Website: macys
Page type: customer-info-address
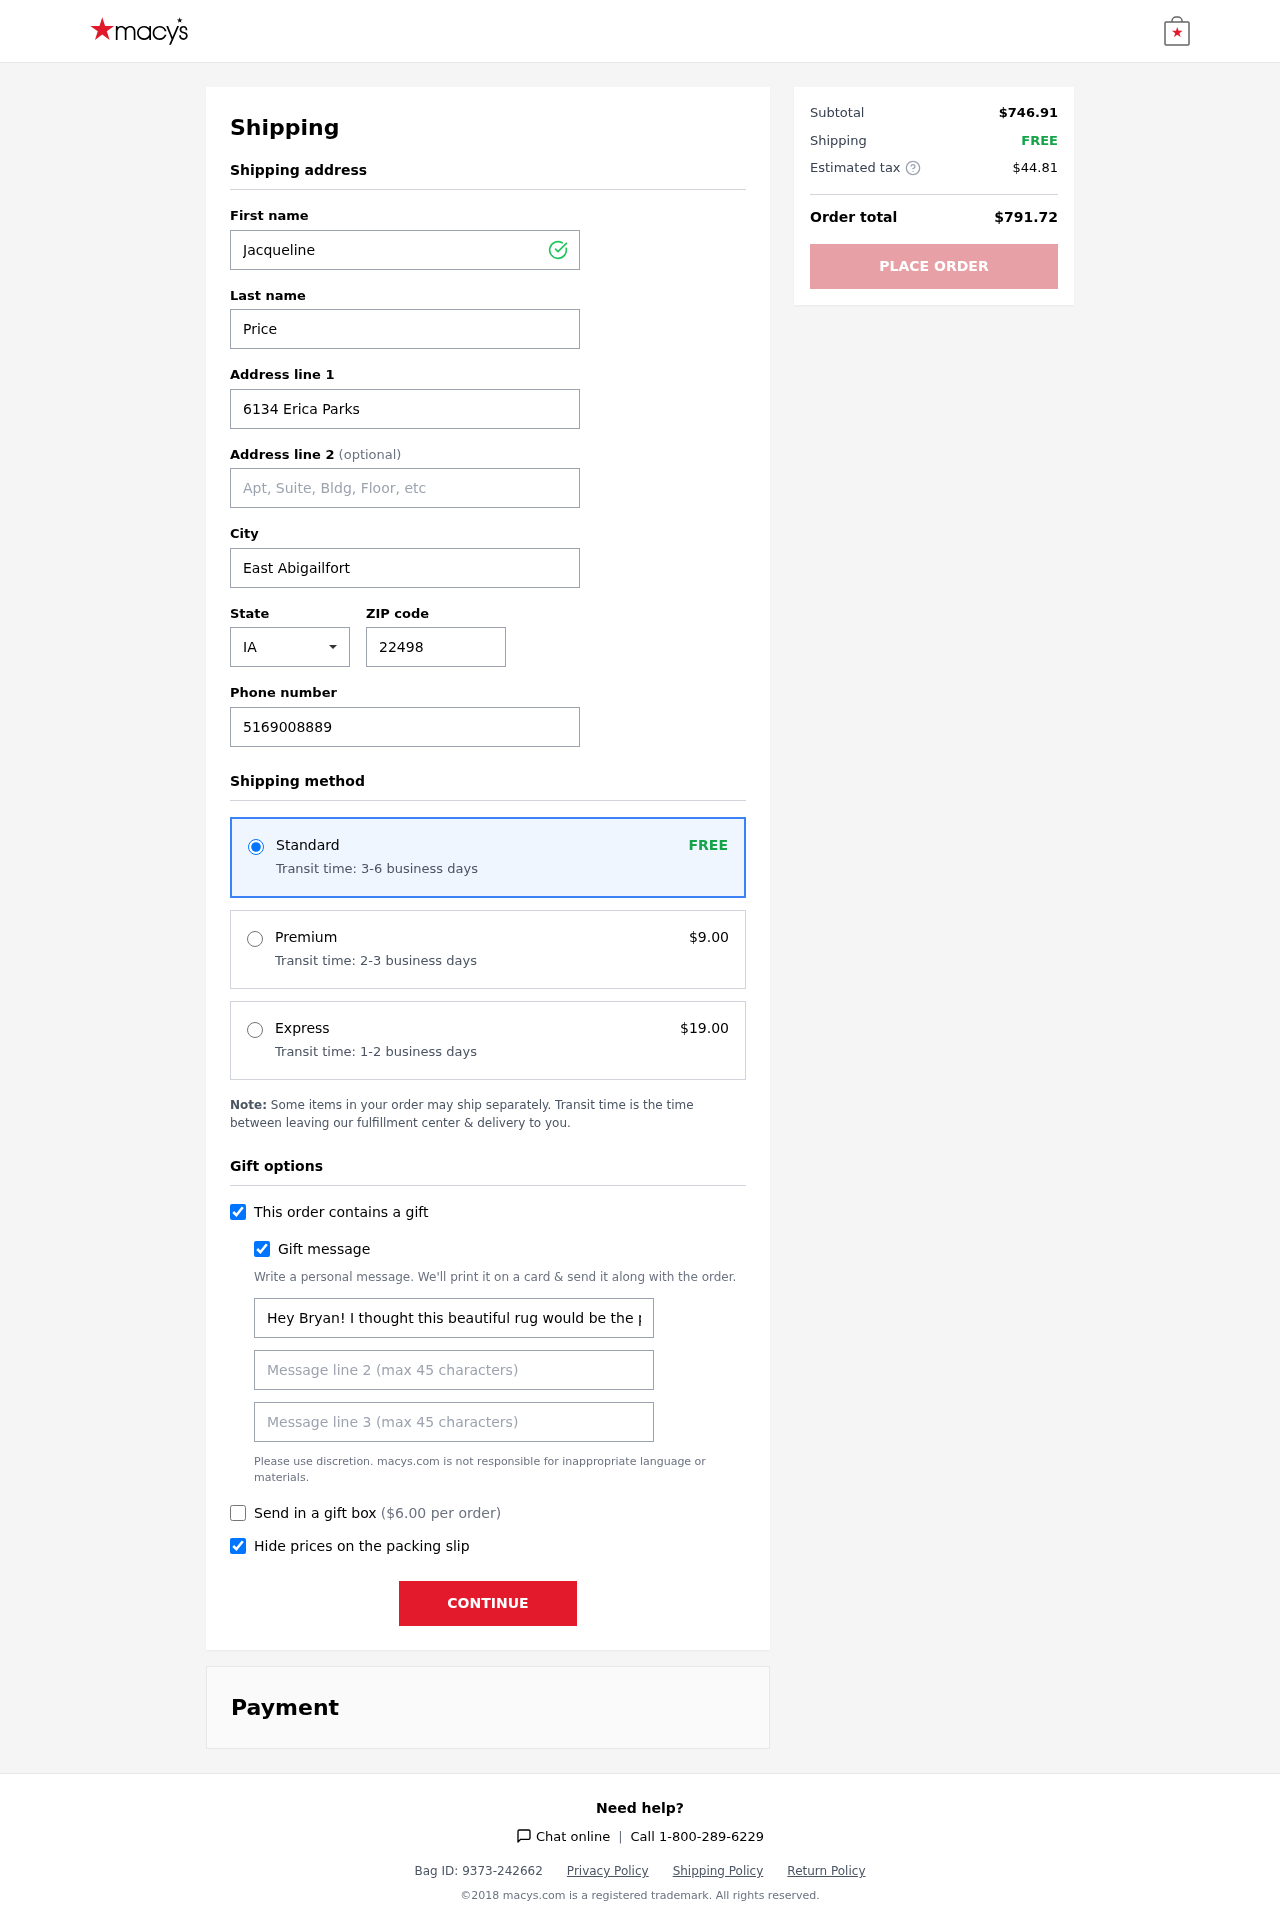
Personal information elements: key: PII_CITY
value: East Abigailfort
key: PII_FIRSTNAME
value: Jacqueline
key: PII_GIFT_MESSAGE
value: Hey Bryan! I thought this beautiful rug would be the perfect touch for your space—just like you, it adds warmth and style. Can’t wait to see it brighten up your home!  Jacqueline
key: PII_LASTNAME
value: Price
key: PII_PHONE
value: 5169008889
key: PII_POSTCODE
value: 22498
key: PII_STATE_ABBR
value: IA
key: PII_STREET
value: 6134 Erica Parks
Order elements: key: ORDER_SHIPPING_STANDARD
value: FREE
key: ORDER_SHIPPING_STANDARD_TIME
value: Transit time: 3-6 business days
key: ORDER_SHIPPING_PREMIUM
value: $9.00
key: ORDER_SHIPPING_PREMIUM_TIME
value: Transit time: 2-3 business days
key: ORDER_SHIPPING_EXPRESS
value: $19.00
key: ORDER_SHIPPING_EXPRESS_TIME
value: Transit time: 1-2 business days
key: ORDER_GIFT_BOX_FEE
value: $6.00
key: ORDER_SUBTOTAL
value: $746.91
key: ORDER_SHIPPING_COST
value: FREE
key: ORDER_TAX
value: $44.81
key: ORDER_TOTAL
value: $791.72